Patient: sex M, age 51
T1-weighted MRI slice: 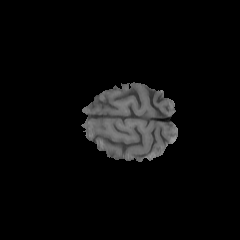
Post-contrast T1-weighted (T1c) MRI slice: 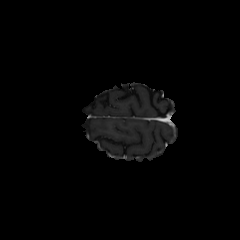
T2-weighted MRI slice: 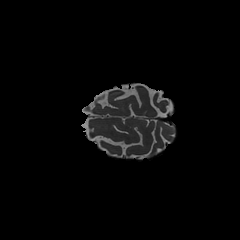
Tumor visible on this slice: no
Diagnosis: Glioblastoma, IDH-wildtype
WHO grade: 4